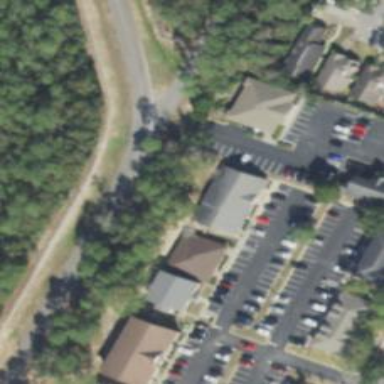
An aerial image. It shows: Parking space.